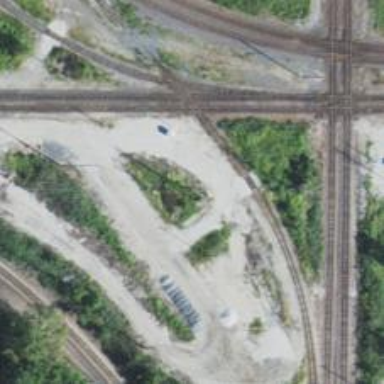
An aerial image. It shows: Railway junction.